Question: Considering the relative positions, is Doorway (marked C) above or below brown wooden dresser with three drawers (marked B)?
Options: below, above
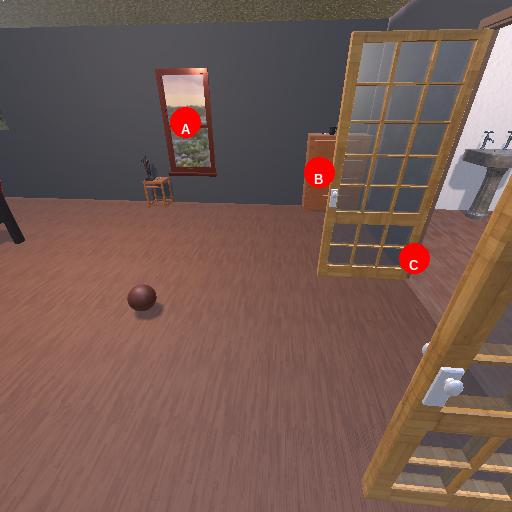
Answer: below